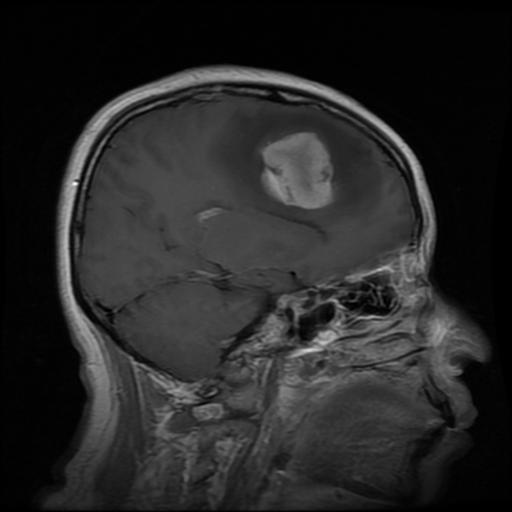
Label: meningioma